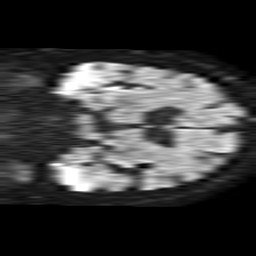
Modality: TRACE
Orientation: coronal
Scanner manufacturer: philips
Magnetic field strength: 1.5 T
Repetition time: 4.6 s
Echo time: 0.08631 s